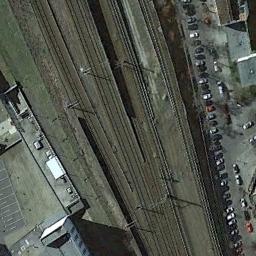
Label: railway